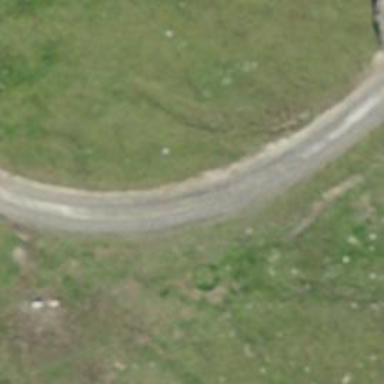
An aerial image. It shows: Gravel track with grade2 quality.